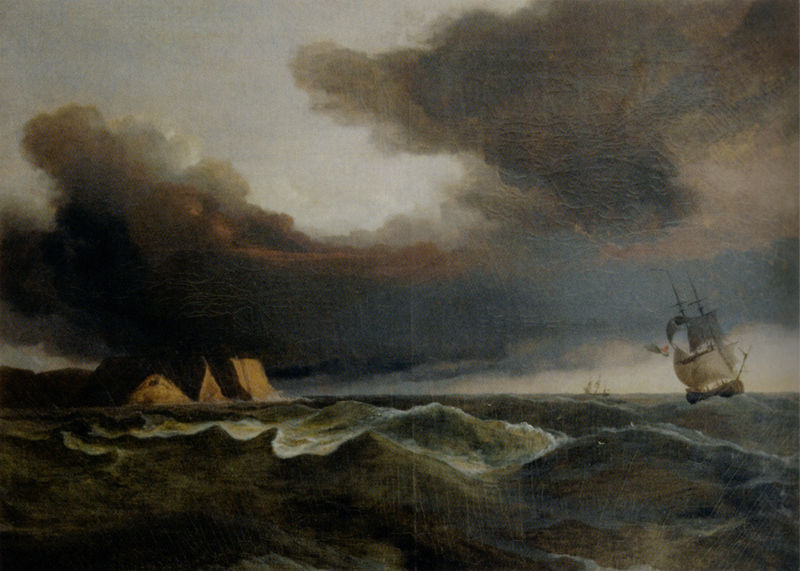
Titel: Blick auf das Nordkap
Künstler: Christian Ezdorf
Institution: S.M. der König von Schweden
Schlagwörter: blau, dunkel, felsen, gemälde, gewitter, himmel, meer, wasser, weiß, wolken, gelb, grün, landschaft, ocker, see, ufer, abend, braun, bunt, grau, licht, schwarz, rot, beige, malerei, stein, tod, öl, dämmerung, horizont, natur, wind, rauch, insel, boote, bewölkt, gischt, küste, schiff, schiffe, segel, segelschiffe, welle, wellen, düster, fahne, flagge, mast, segelschiff, berge, fels, klippen, untergehen, masten, romantik, schaum, ölgemälde, erhaben, gewalt, naturgewalt, schiffbruch, seenot, seestück, sinken, sturm, stürmisch, unglück, unwetter, wellengang, wetter, wild, wogen, ölfarben, wiss, ozean, regen, verderben, blitze, riff, gefahr, seegang, navigation, reise, dramatisch, dramatik, unfall, wrack, schaumkronen, naturalistisch, macht, kentern, schiffswrack, tosen, fahrt, botte, schifffahrt, gewässser, unheil, strum, ertrinken, erhabenes, entern, lüste, gewitterschiff, himmekl, kreidefelsen, kuste, sturm meer schiff, macht der natur, r#sturm, zeimaster